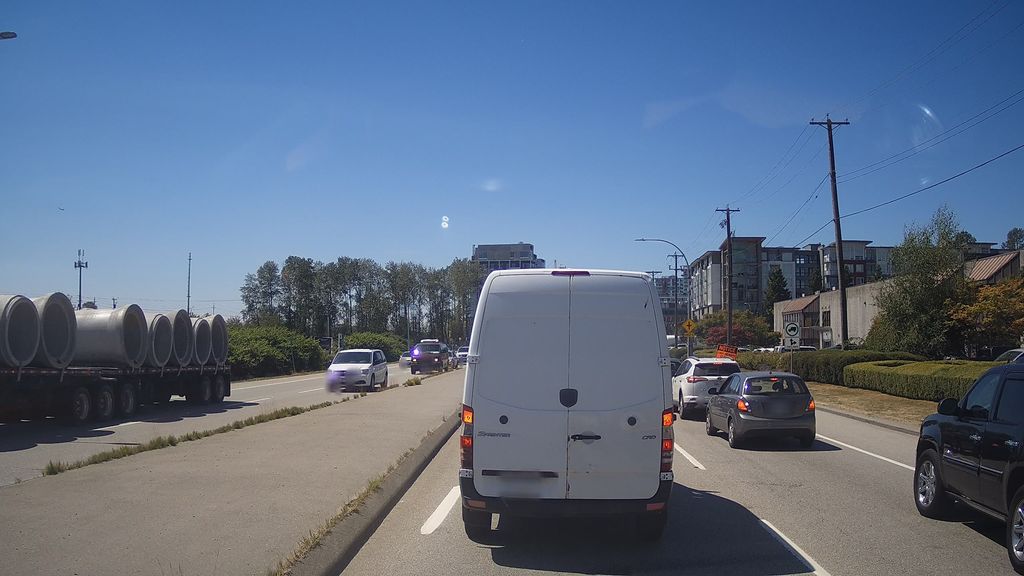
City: vancouver